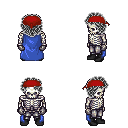
a pixel art fantasy rpg character, male body template, skeleton, blue cape, metal pants, gray curly afro hairstyle, red bandana, metal gloves, black shoes, four views (front, back, left, right), 2x2 character sprite sheet, small pixel art, hard edges, no anti-aliasing